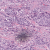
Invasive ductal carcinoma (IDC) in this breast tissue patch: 1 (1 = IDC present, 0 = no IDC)